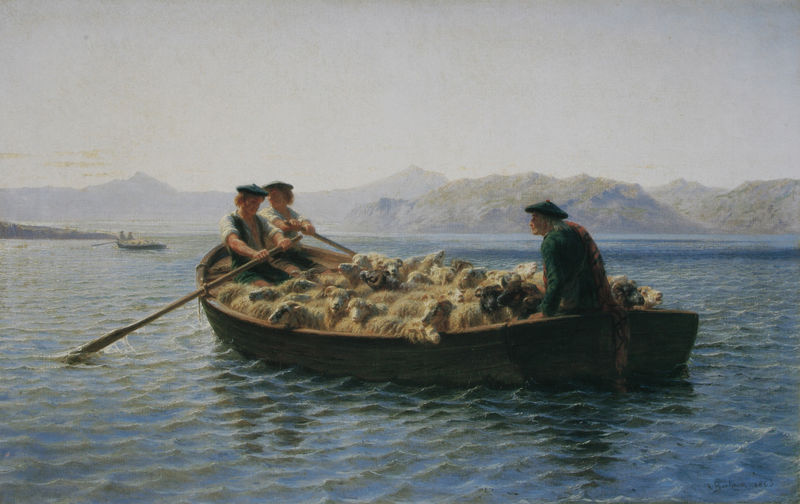
Titel: Weidewechsel
Künstler: Rosa Bonheur
Standort: Hamburg
Institution: Hamburger Kunsthalle
Schlagwörter: berg, blau, felsen, gemälde, hand, himmel, kopf, mann, meer, schatten, wasser, weiß, wolken, fluss, frauen, gelb, grün, landschaft, menschen, ocker, see, sitzen, ufer, bewegung, braun, frau, grau, haar, hell, hintergrund, holz, hut, hüte, kopfbedeckungen, kreide, licht, männer, pastell, profil, rücken, schwarz, zeichnung, blick, schal, tier, tiere, wolke, beige, herren, alt, hemd, hose, jacke, jung, kappe, kappen, mütze, mützen, arme, gesicht, mensch, ärmel, bild, horn, schauen, signatur, öl, horizont, hügel, morgen, natur, spiegelung, vieh, wind, gewässer, sonne, land, haare, sitzend, drei, personen, bauern, boot, boote, kahn, paddel, ruder, fell, kopfbedeckung, küste, schiff, schiffe, schrift, welle, wellen, ruhe, italien, zwei, fischer, jungen, netze, transport, berge, bergig, gebirge, bergkette, dunst, nebel, herde, ausflug, idylle, beladen, bug, ladung, wolle, holzboot, kraft, muskeln, ruderboot, ruderer, rudern, widerschein, gestreift, stimmung, weste, lamm, schaf, bayern, diesig, neblig, alpen, idyll, jungs, wolkig, loch, baskenmütze, landzunge, eiß, weissw, jesus, rothaarige, reflektion, chiemsee, fähre, hörner, breit, lämmer, schafe, böcke, hammel, hirte, hirten, schäfer, tropfen, hirtenjunge, waser, bergsee, wasserspiegel, gebirgig, mittelmeer, fahrt, herd, schottland, heck, bootsfahrt, schafherde, bott, überfahrt, voll, morgenstimmung, übersetzen, wellwn, widder, seebild, ruderblatt, padel, schäfchen, padeln, gleichnis, überladen, zugspitze, mönner, transportieren, schotte, abtropfen, bakenmützen, ewste, hirtenjungen, pastorensöhne, rührend, scahfe, schaffstransport, schiffsverkehr, skullen, überbringen, baskenmützen, verschiffen, 19. jahrhundert, #, basken, schiffen, tbott, rundern, msee, boot schafe, schafe see boot, plätte